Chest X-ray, PA view. Patient: 48 years old, sex F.
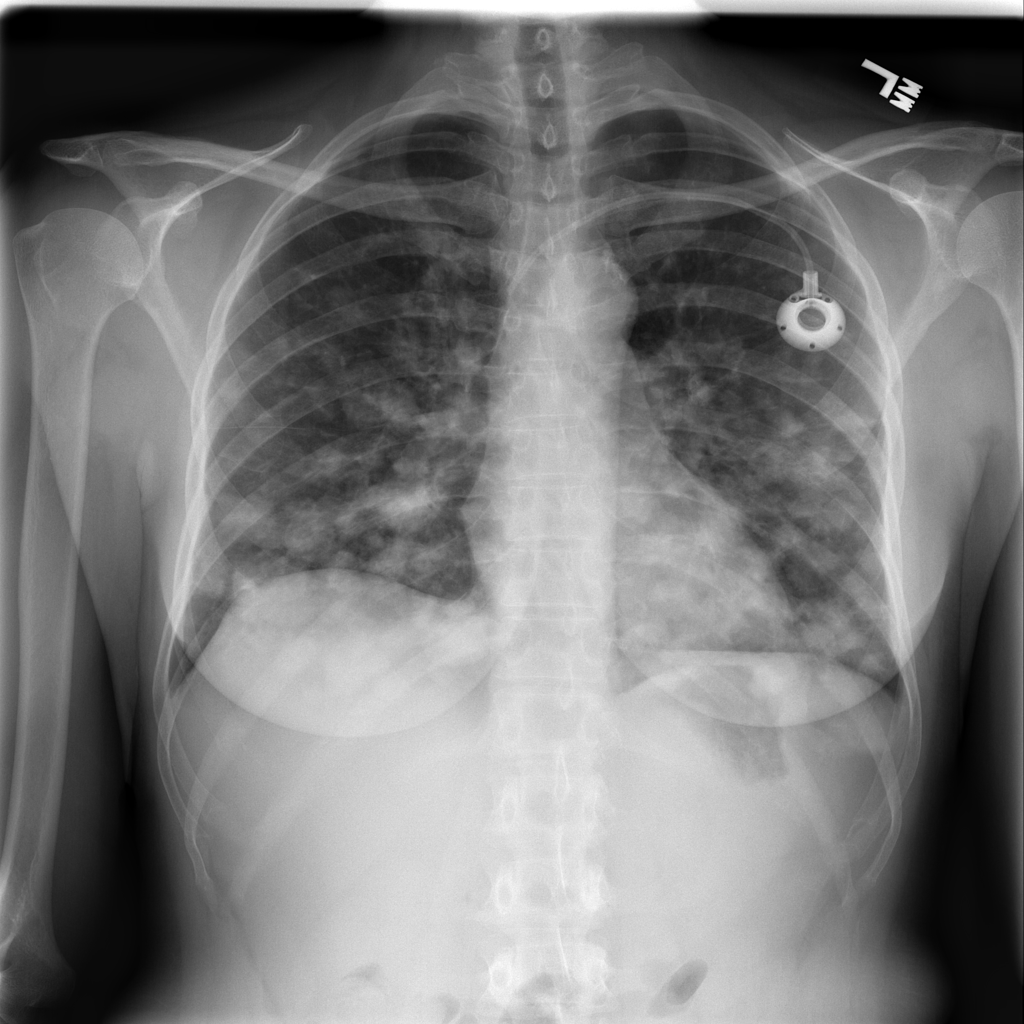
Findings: Mass